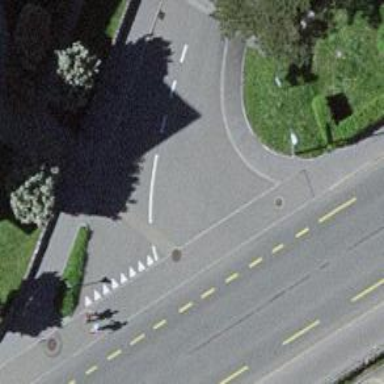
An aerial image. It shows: Road with "give way" sign.